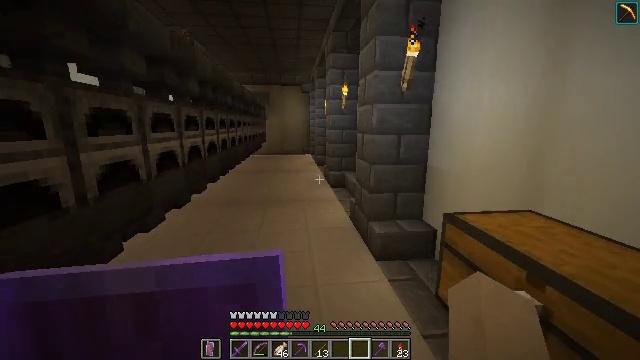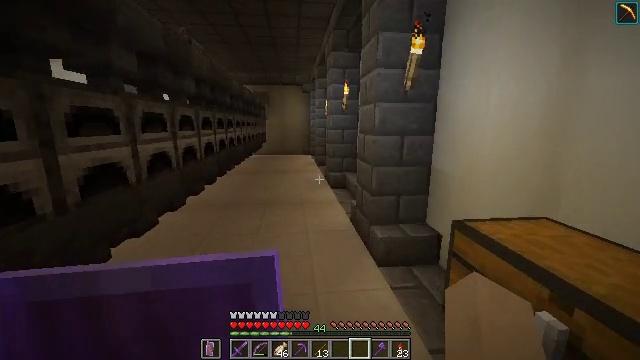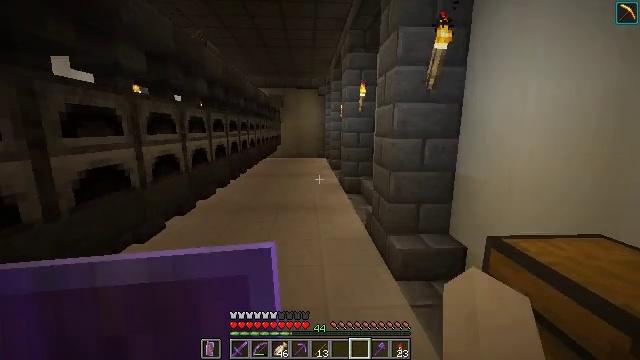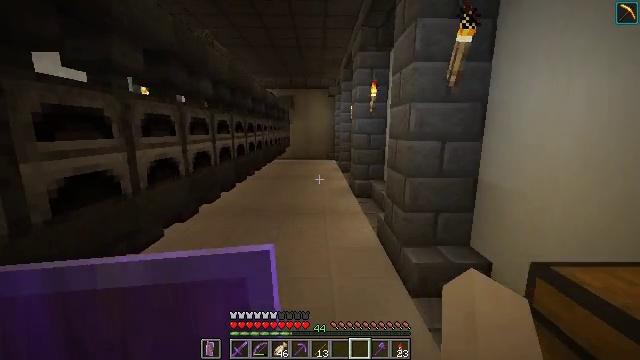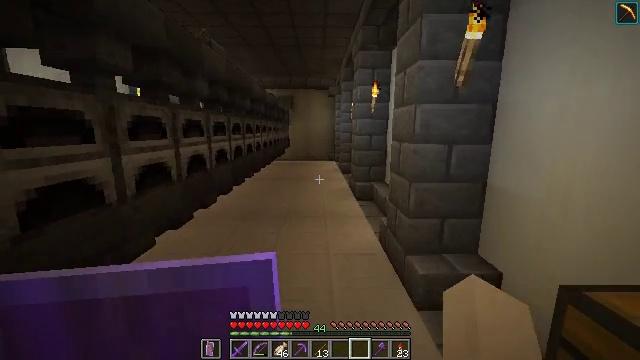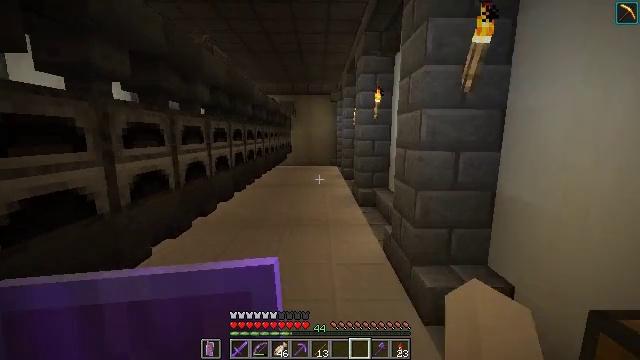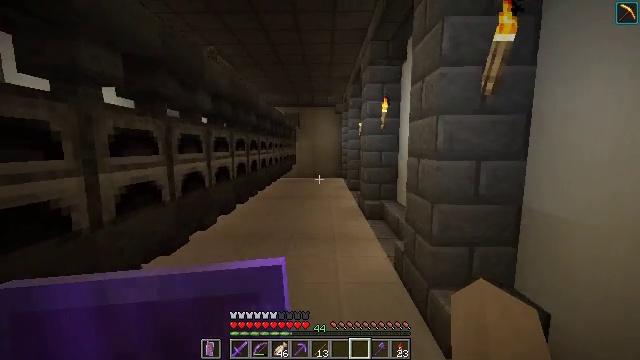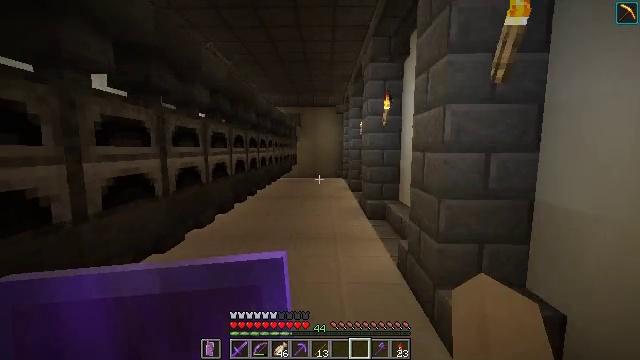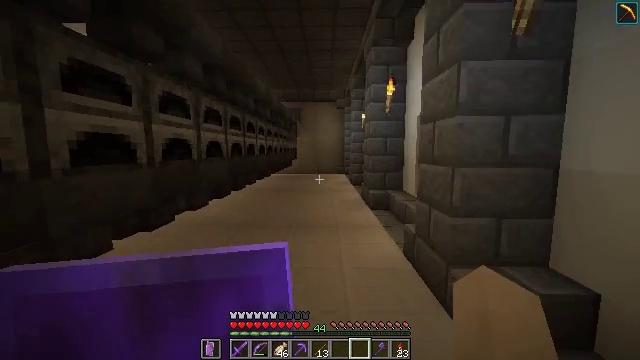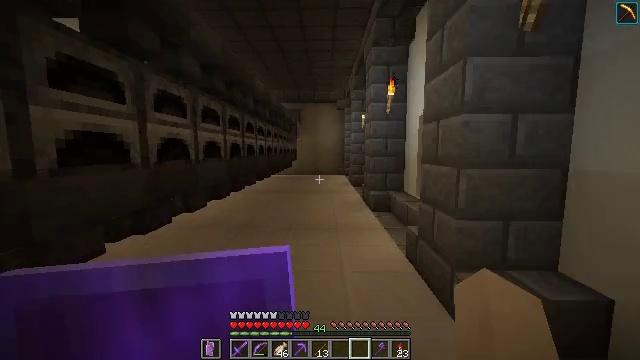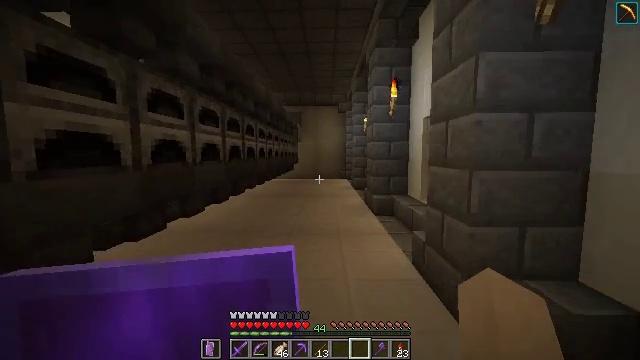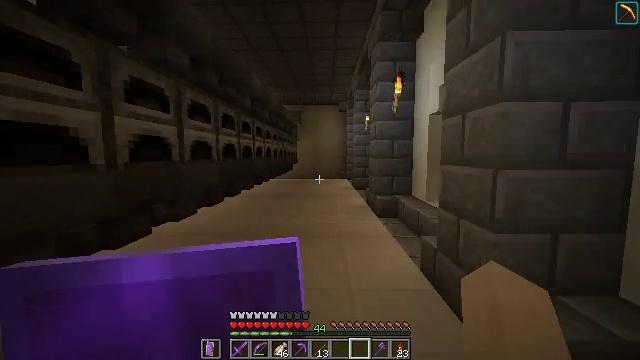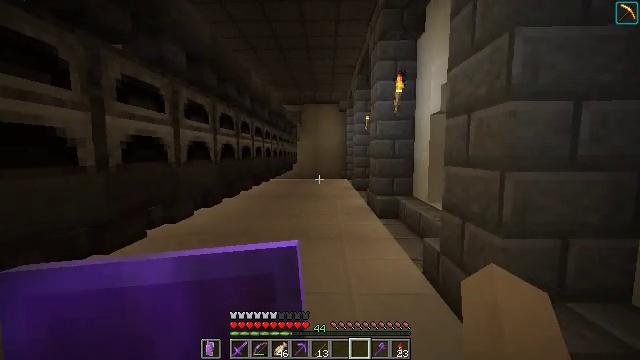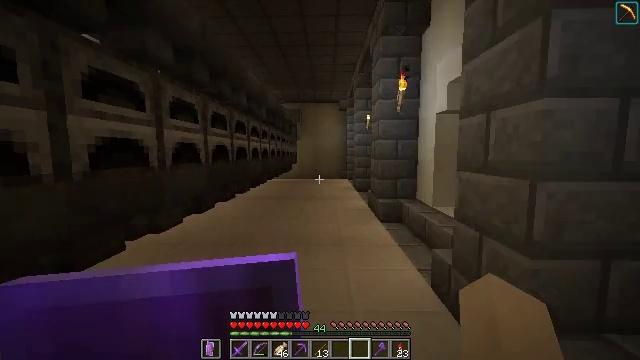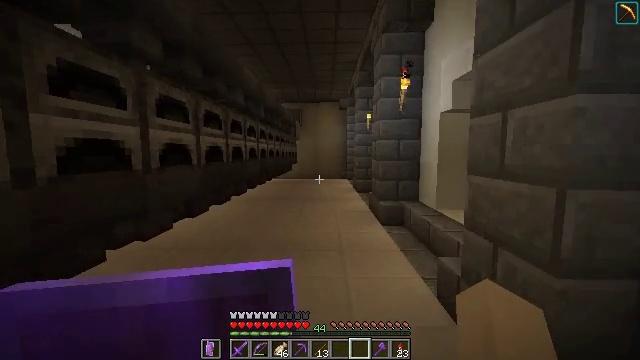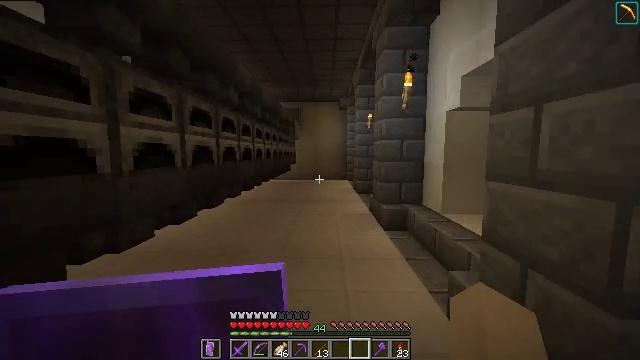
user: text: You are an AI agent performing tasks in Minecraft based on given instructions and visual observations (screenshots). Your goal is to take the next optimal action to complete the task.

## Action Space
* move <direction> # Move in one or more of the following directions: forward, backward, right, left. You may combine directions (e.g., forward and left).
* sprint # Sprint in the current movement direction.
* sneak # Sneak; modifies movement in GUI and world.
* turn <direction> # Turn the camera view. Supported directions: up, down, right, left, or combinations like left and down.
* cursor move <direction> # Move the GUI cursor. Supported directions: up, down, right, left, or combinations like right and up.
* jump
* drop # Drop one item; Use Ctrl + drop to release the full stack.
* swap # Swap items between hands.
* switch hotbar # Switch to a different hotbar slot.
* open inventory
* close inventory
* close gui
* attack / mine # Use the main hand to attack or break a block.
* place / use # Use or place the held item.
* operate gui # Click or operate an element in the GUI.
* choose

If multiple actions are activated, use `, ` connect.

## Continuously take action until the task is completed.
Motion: motion action
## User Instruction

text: craft item soul torch
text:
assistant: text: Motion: move forward
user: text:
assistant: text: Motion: move forward, turn left
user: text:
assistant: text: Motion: move forward, turn left
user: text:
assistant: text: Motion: move forward
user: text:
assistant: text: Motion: move forward, turn up
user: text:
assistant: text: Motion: move forward, turn left and up
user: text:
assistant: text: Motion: move forward
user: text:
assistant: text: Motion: move forward
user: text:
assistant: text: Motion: move forward
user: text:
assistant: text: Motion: move forward
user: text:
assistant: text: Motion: move forward
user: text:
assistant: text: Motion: move forward
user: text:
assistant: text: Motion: move forward
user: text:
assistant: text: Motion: move forward
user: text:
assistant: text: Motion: move forward
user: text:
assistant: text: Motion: move forward
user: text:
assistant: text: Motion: move forward
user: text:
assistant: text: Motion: move forward
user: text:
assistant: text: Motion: move forward
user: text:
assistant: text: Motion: move forward
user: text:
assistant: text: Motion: move forward
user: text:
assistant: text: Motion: move forward
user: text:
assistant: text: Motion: move forward
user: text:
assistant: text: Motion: move forward
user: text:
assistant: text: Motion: move forward
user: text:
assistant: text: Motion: move forward
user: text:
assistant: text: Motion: move forward
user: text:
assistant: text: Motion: move forward
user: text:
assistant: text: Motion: move forward
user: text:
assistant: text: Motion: move forward